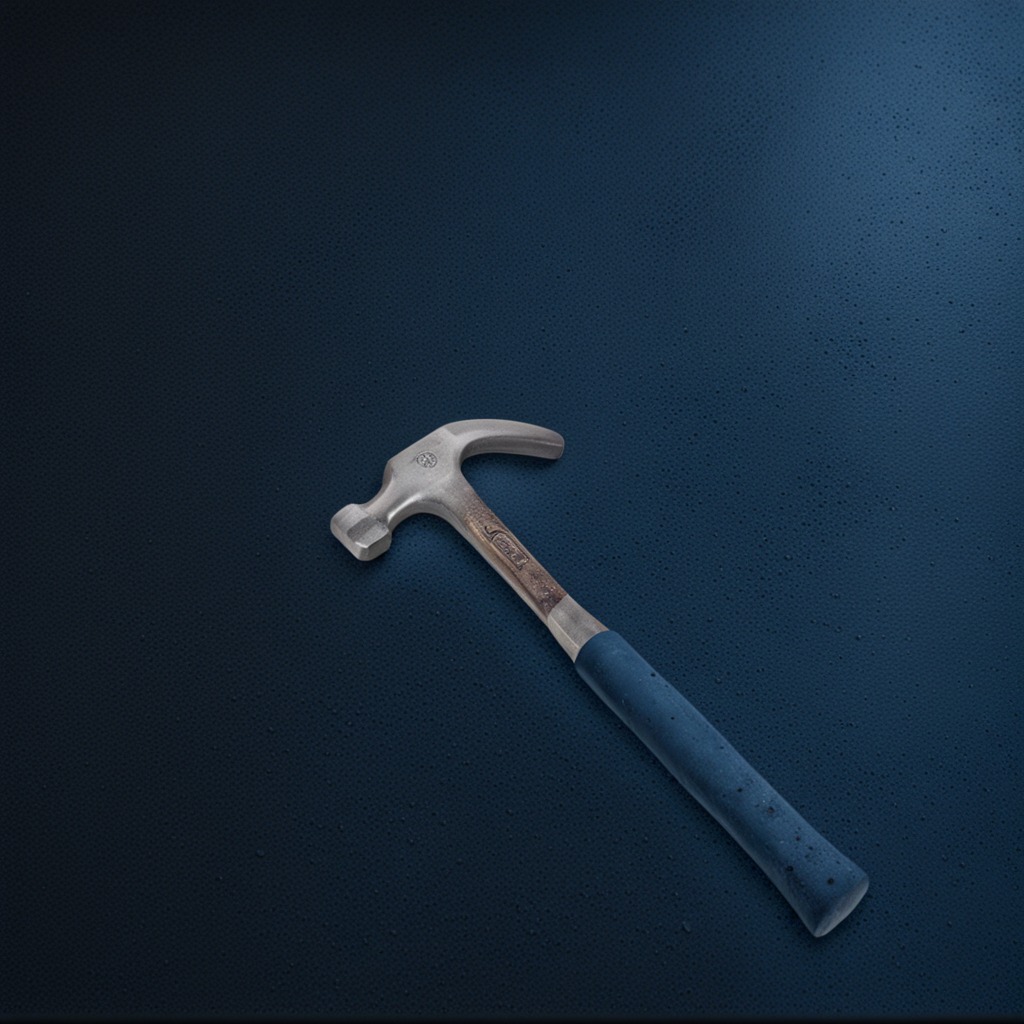
A hammer is lying on a clean granite tabletop covered with a blue rubber mat inside a workshop at night dim ambient light soft shadows worn but beneath the mat.